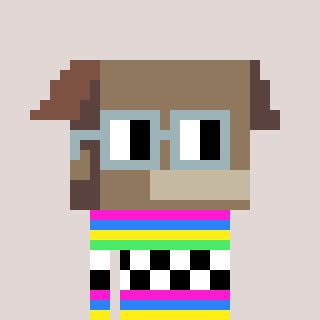
a pixel art character with square dark gray glasses, a box-shaped head and a computerblue-colored body on a warm background